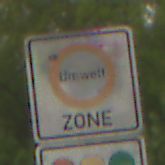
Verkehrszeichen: BeginnUmweltzone
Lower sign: FreistellungVomVerkehrsverbot1
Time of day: MorningAfternoon
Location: Outdoor (Nature)
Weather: Overcast
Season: NotSpecified
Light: Natural